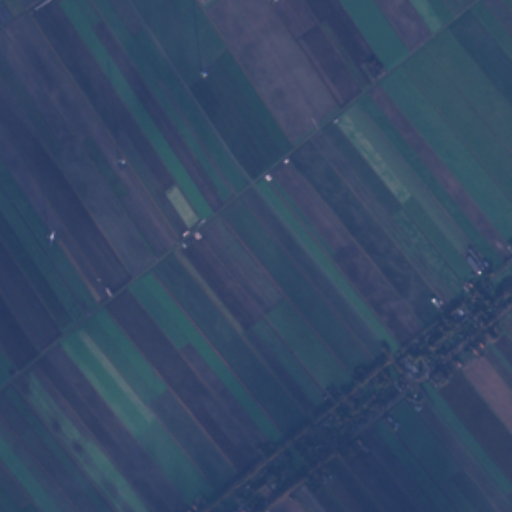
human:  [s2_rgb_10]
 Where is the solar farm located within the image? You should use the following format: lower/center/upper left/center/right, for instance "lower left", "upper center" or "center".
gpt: The solar farm is located in the upper left of the image.
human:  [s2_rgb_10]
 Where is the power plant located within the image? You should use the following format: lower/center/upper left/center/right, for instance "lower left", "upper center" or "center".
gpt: There is no power plant in the image.